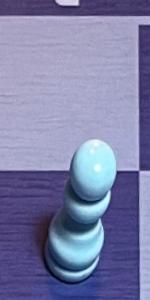
Label: Pawn_White